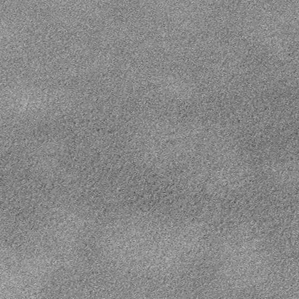
Label: frost